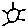
Label: sun